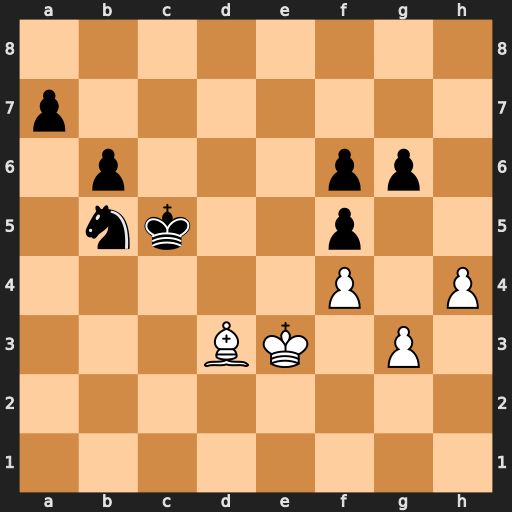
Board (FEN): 8/p7/1p3pp1/1nk2p2/5P1P/3BK1P1/8/8
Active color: w
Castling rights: -
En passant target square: -
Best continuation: Bxb5 Kxb5 g4 fxg4 f5 gxf5 h5